Interaction volume radius: 5 \u00c5
Interaction volume height: 30 \u00c5
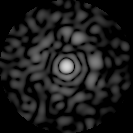
Disorder parameter: 0.8285